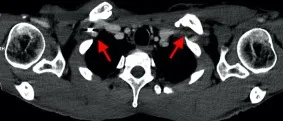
(B) Three-dimensional reconstruction indicating loss of contrast over the subclavian vein due to delayed opacification, secondary to stenosis.
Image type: radiology (ct)